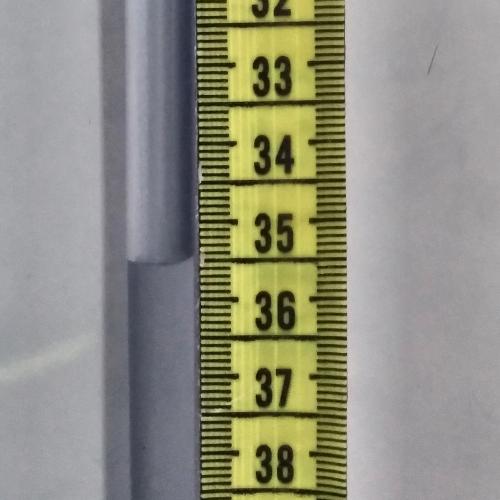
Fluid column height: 35.5 cm